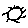
Label: sun